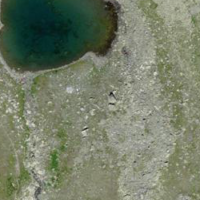
EUNIS habitat code: 31
Species observed at this site:
Jacobaea incana